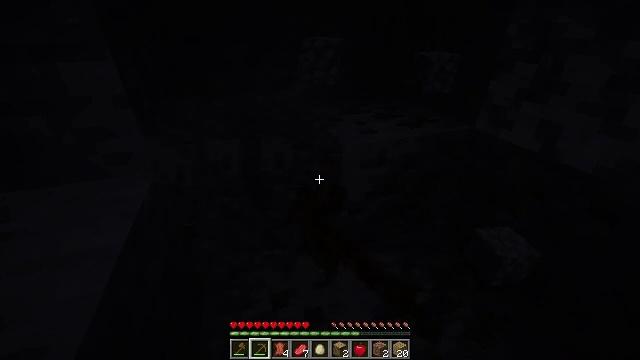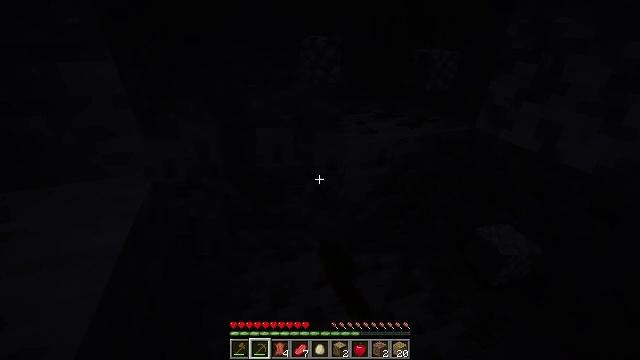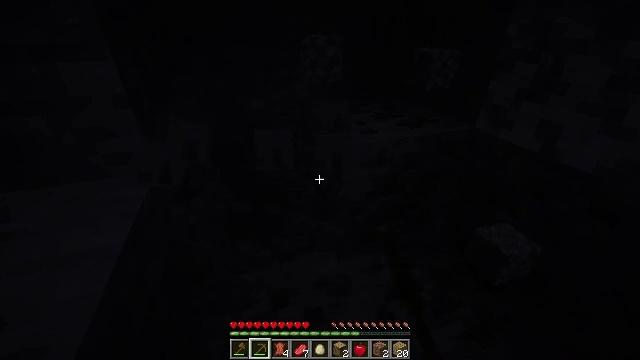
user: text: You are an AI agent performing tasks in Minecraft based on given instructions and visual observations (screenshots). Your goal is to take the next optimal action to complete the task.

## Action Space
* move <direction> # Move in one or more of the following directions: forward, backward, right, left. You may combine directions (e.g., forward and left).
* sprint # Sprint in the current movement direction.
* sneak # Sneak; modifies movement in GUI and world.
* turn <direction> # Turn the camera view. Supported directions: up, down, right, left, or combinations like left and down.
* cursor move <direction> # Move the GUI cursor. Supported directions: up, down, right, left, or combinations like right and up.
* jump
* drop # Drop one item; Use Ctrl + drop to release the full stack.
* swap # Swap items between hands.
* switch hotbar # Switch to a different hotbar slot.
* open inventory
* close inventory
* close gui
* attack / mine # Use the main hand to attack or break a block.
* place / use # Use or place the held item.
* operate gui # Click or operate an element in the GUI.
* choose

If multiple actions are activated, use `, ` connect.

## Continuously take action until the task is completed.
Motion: motion action
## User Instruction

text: Gather coal ore with a pickaxe.
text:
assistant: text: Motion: attack / mine
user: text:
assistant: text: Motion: attack / mine
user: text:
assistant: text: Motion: attack / mine